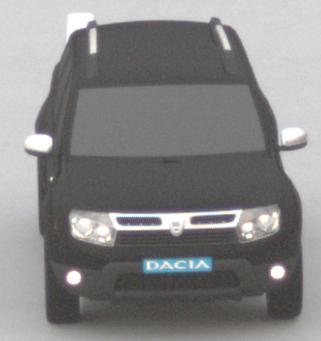
Make: Dacia
Model: Duster dCi 110 FAP
Detailed model: Duster (I)
Model produced from: 2010/06
Model produced until: 2013/11
Doors: 5
Color: black
Road condition: dry road
Daytime: sunrise or sunset
Contrast: low contrast